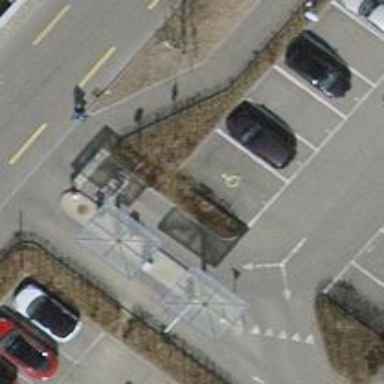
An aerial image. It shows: Lift gate barrier.